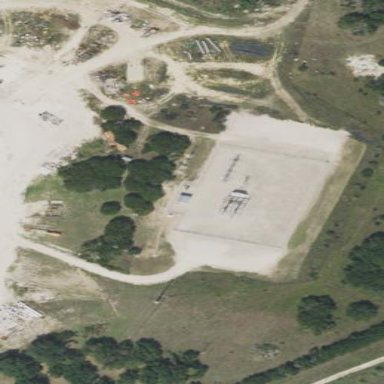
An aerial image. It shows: Power substation.